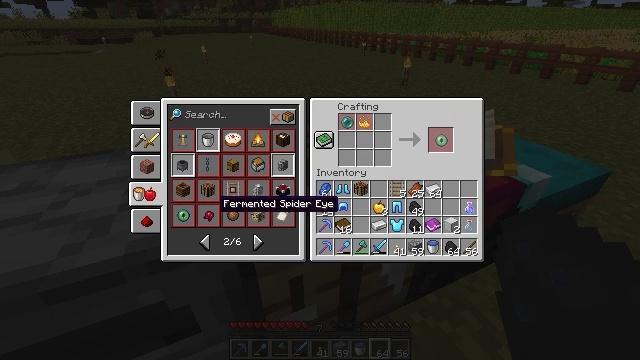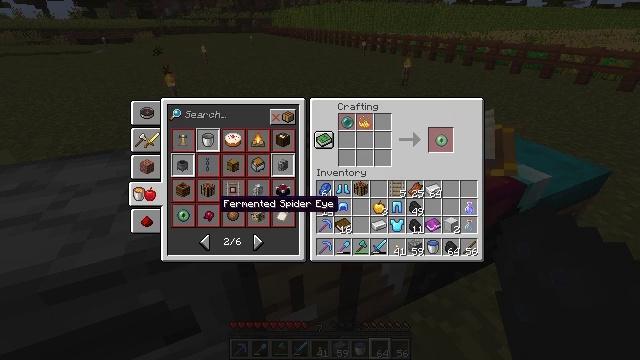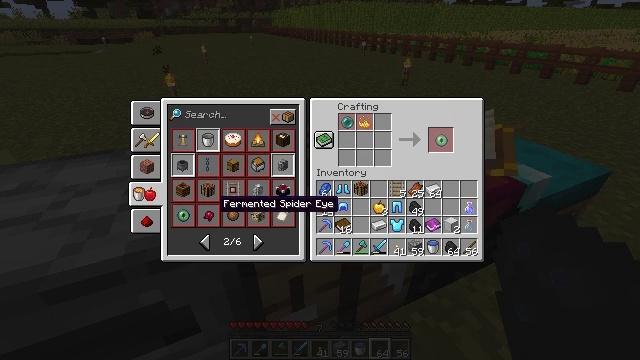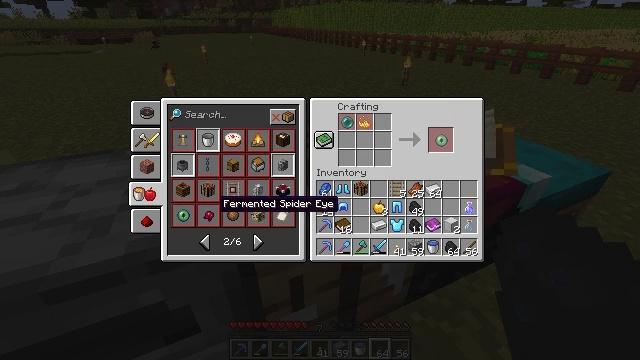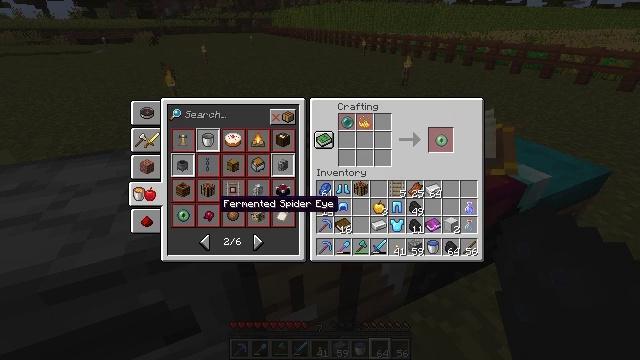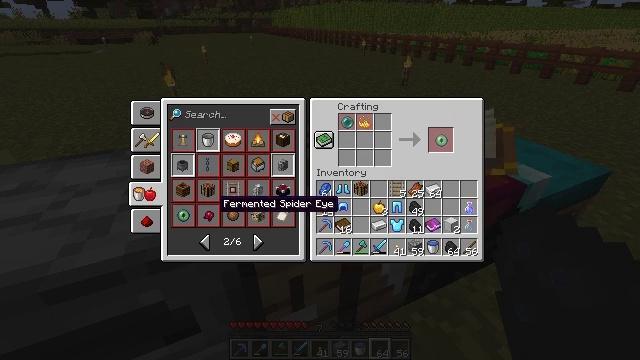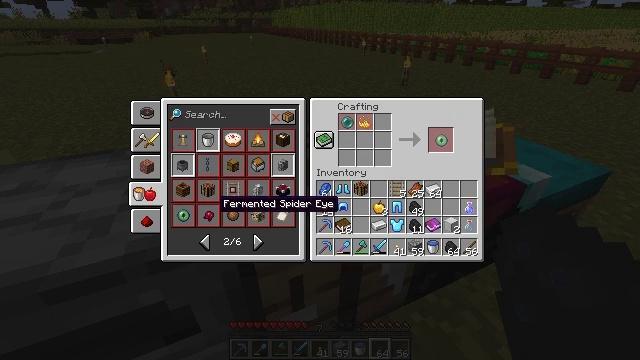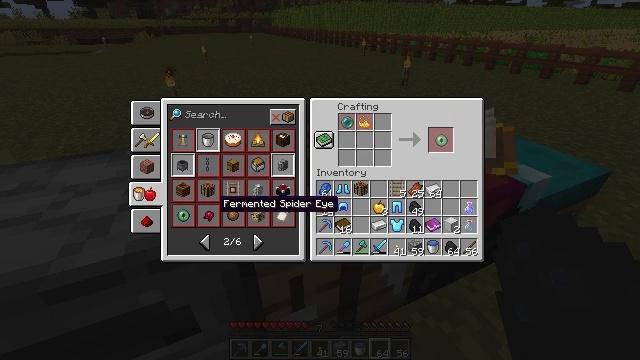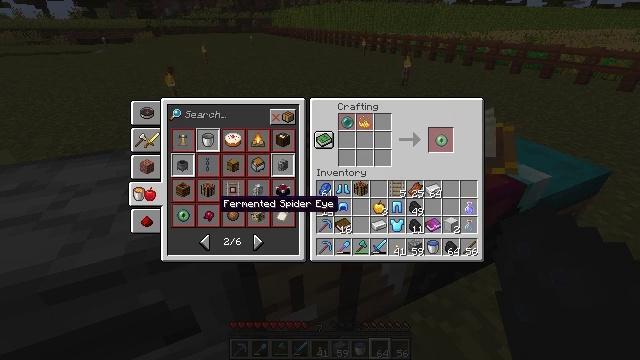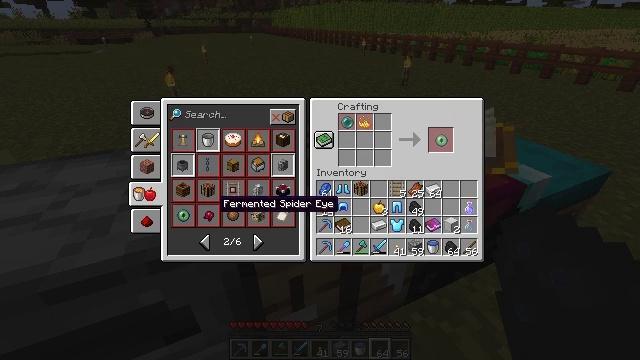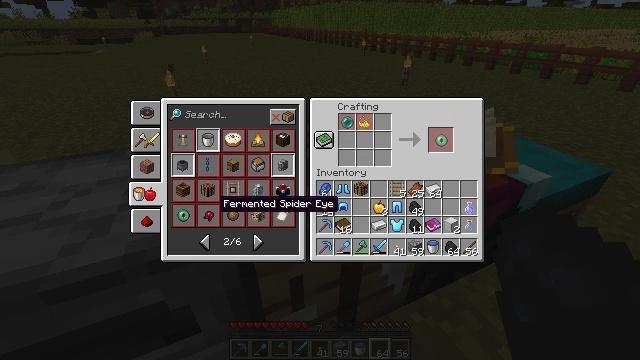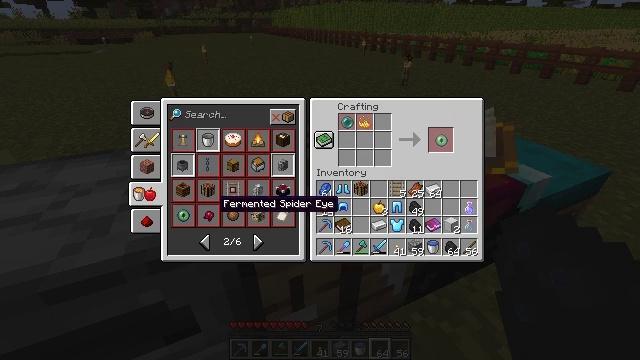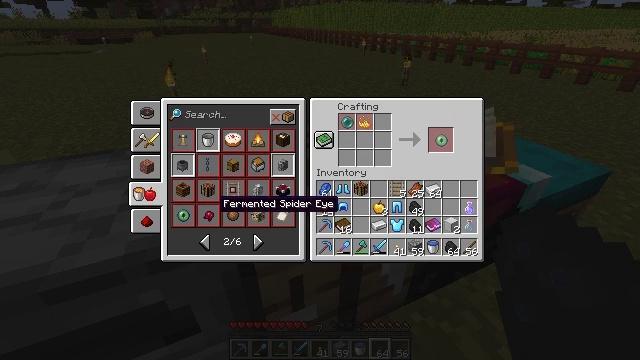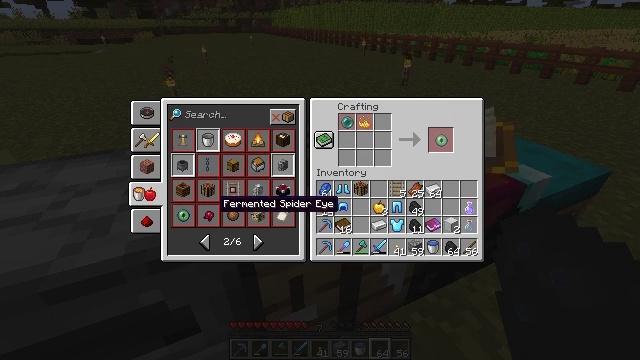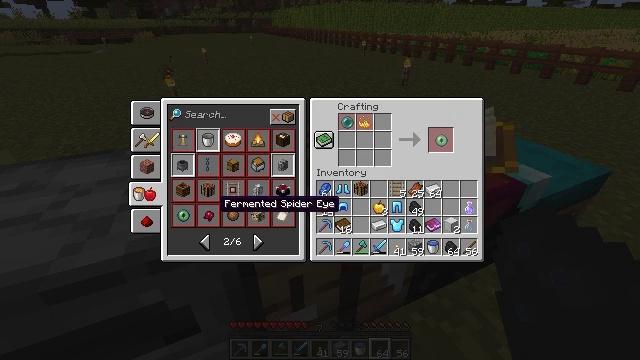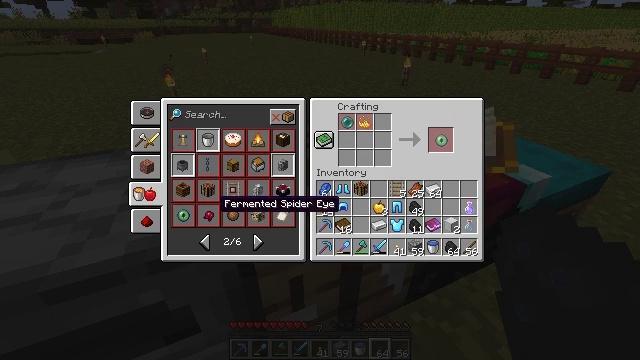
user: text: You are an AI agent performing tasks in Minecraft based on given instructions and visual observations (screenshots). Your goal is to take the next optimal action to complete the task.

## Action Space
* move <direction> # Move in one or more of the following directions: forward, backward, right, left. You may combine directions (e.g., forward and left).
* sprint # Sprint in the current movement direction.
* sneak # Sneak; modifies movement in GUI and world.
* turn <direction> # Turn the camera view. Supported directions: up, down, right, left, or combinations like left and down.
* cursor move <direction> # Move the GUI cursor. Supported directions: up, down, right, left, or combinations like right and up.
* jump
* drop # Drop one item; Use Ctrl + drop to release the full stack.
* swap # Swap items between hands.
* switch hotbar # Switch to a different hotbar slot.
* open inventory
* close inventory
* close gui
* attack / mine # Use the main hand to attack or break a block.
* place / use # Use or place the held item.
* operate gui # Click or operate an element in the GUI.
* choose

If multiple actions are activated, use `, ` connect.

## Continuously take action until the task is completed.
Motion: motion action
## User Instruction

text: Use crafting table to craft a fermented spider eye.
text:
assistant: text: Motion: no_op
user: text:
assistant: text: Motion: no_op
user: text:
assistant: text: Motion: no_op
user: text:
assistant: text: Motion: no_op
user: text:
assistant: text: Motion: no_op
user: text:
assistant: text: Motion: no_op
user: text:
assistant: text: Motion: no_op
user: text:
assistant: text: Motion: no_op
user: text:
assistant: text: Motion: no_op
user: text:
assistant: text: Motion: no_op
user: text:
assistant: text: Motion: no_op
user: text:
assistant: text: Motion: no_op
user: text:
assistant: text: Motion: no_op
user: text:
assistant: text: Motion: no_op
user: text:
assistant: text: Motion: no_op
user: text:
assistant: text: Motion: no_op
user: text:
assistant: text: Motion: no_op
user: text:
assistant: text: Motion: no_op
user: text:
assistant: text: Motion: no_op
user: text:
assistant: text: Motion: no_op
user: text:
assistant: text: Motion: no_op
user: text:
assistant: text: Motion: no_op
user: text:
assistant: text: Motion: no_op
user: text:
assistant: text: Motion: no_op
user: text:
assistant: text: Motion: no_op
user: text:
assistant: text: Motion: no_op
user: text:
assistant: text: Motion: no_op
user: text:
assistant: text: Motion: no_op
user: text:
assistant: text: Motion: no_op
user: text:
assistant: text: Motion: no_op